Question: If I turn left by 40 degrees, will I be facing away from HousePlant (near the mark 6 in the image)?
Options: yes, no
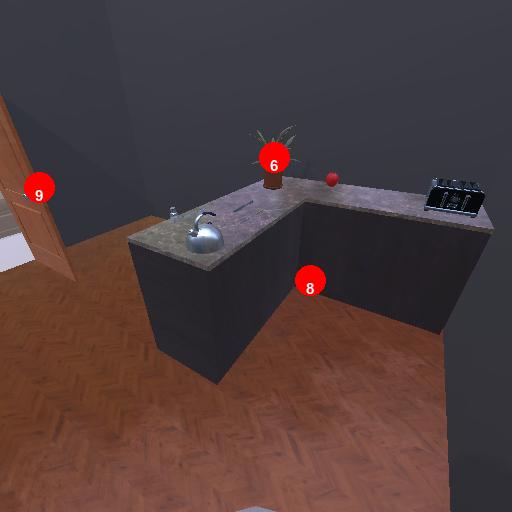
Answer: yes